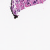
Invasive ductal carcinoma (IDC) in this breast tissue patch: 0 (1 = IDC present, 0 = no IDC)